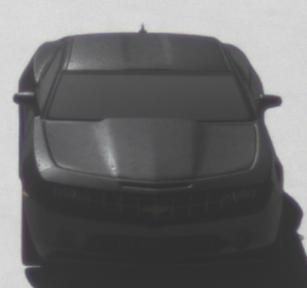
Make: Chevrolet
Model: Camaro Cabriolet 6.2 V8
Detailed model: Camaro (V) Coupé
Model produced from: 2011/09
Model produced until: 2014/02
Doors: 2
Color: black
Road condition: dry road
Daytime: morning or afternoon
Contrast: high contrast